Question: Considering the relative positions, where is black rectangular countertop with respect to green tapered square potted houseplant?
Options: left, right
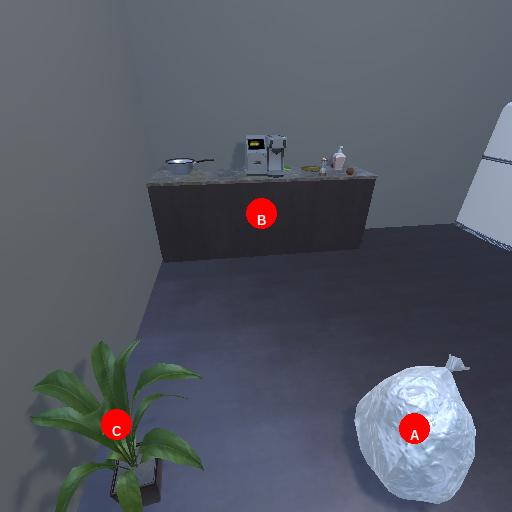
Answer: left